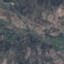
Label: HerbaceousVegetation